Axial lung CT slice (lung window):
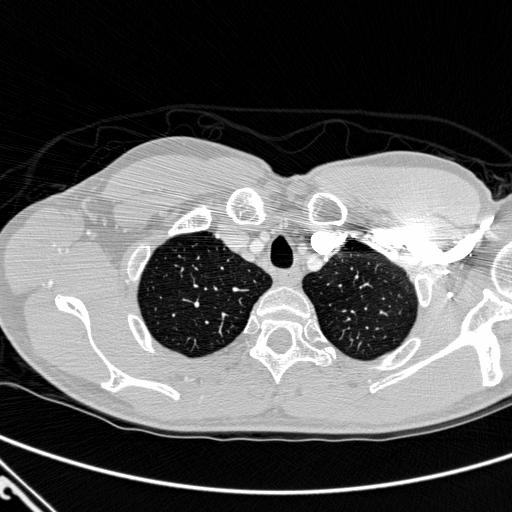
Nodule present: no